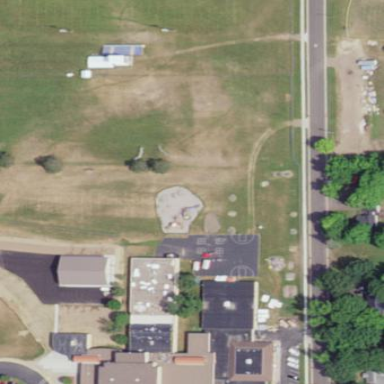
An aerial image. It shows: School.